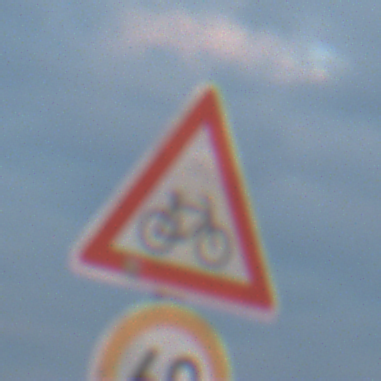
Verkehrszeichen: RadverkehrLinks
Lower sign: Geschwindigkeit60
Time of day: SunriseSunset
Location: Outdoor (Nature)
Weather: PartlyCloudy
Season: NotSpecified
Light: Natural